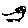
Label: cat